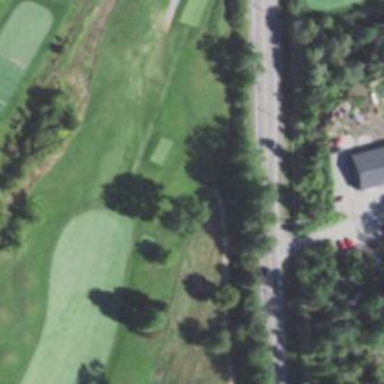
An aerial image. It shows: Path for both roads and golfers.